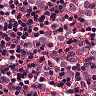
Metastatic tissue present: yes